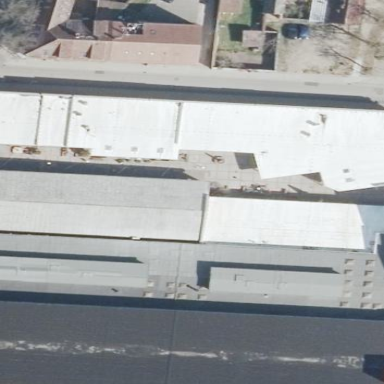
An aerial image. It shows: Building that appears to be under construction.